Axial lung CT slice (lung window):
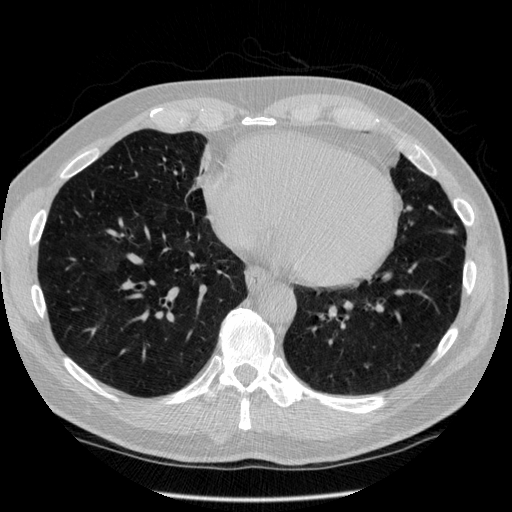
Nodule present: no